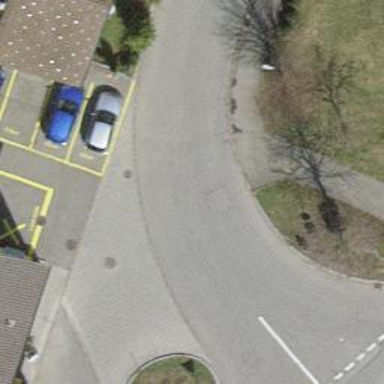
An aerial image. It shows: Driveway made of paving stones.